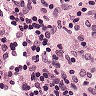
Metastatic tissue present: no